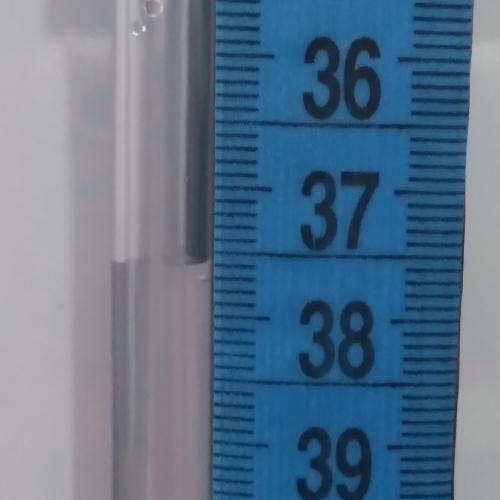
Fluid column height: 37.6 cm